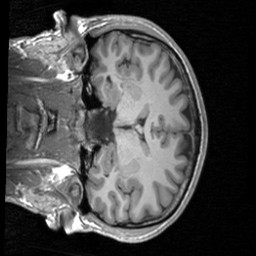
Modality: T1w
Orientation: coronal
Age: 24
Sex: male
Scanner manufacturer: siemens
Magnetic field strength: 3 T
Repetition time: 1.9 s
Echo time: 0.00226 s